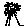
Label: sun